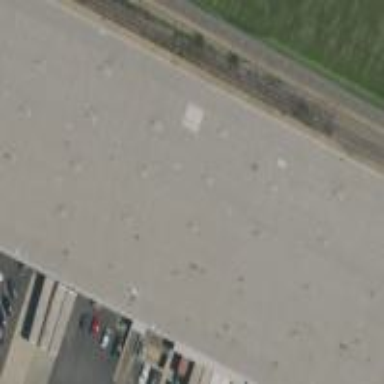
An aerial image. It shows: Warehouse building.